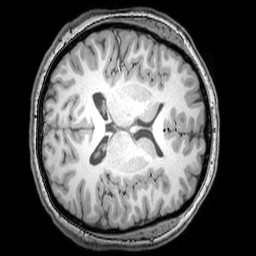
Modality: T1w
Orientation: axial
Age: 21
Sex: female
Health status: healthy
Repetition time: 0.081 s
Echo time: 0.037 s